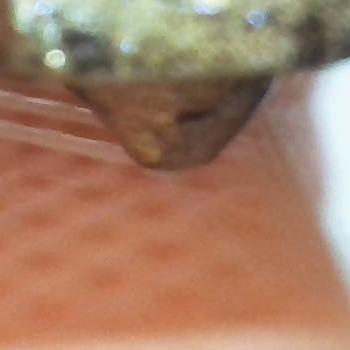
Flow rate: 61%